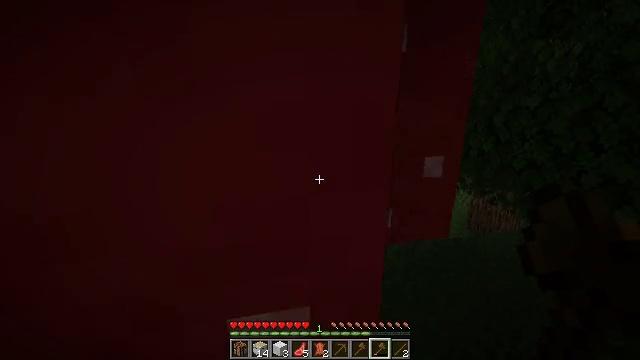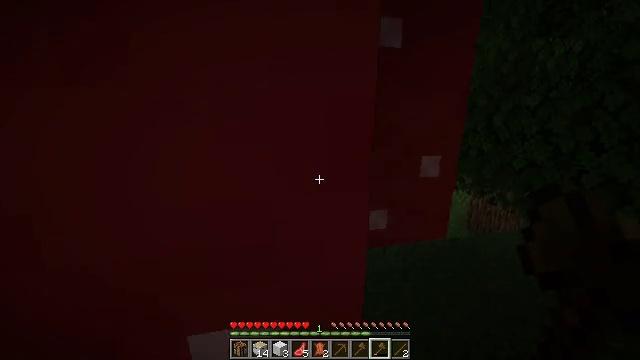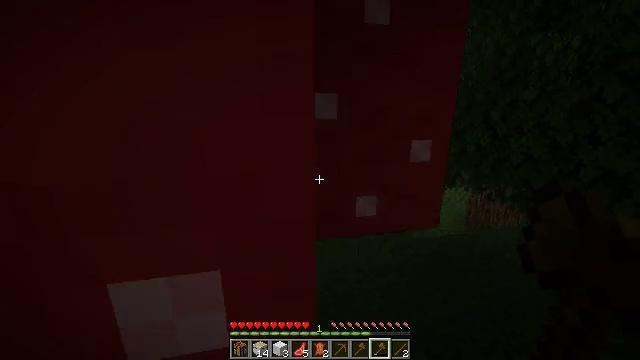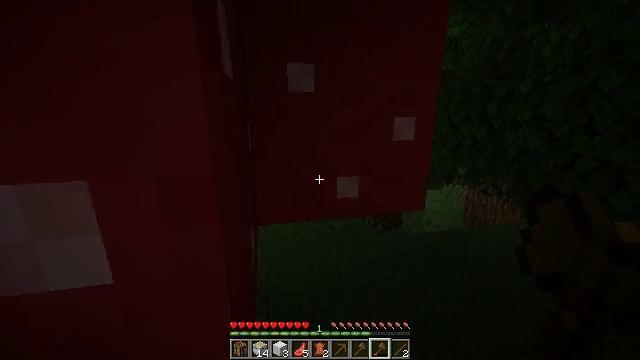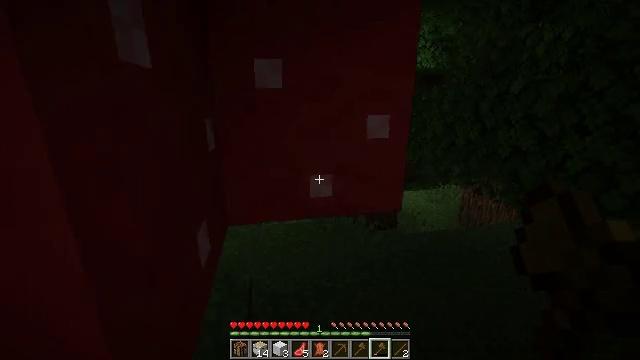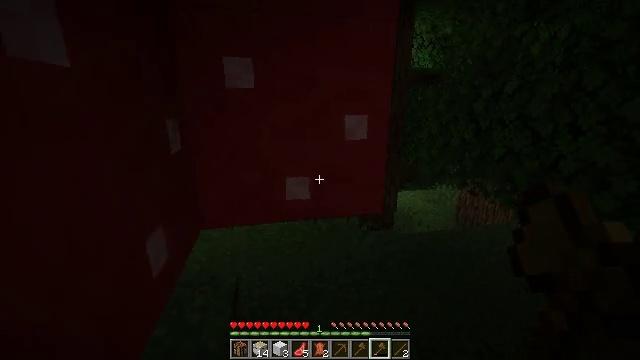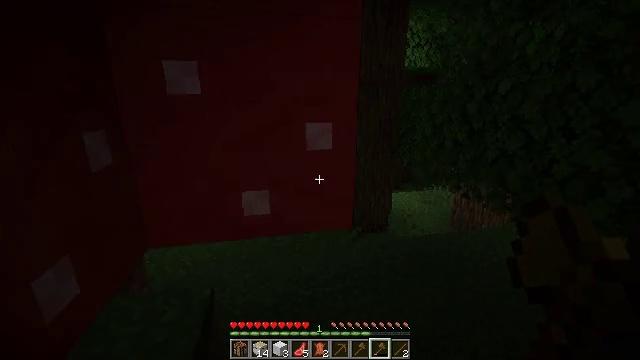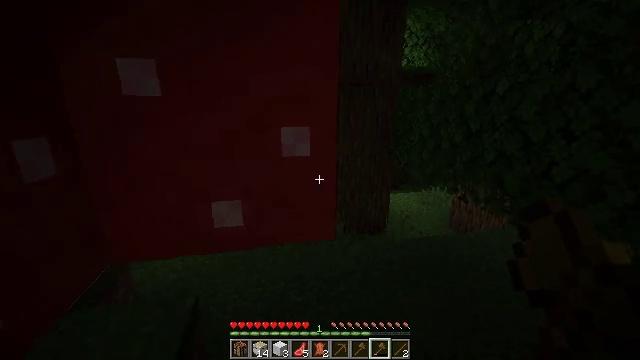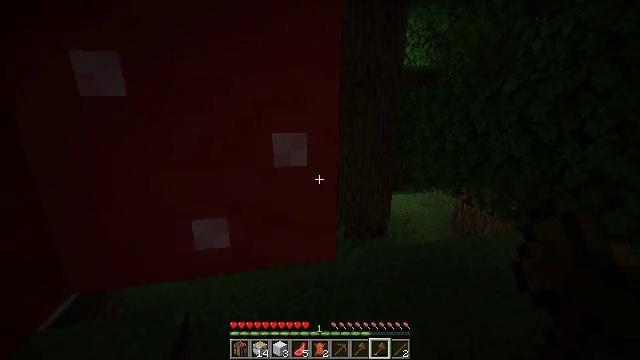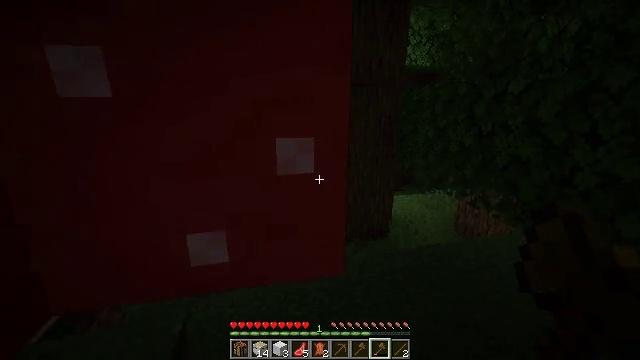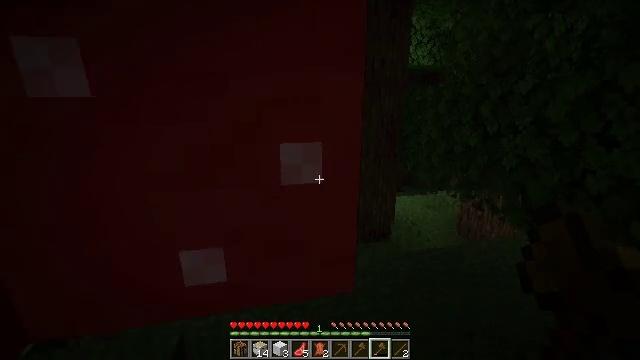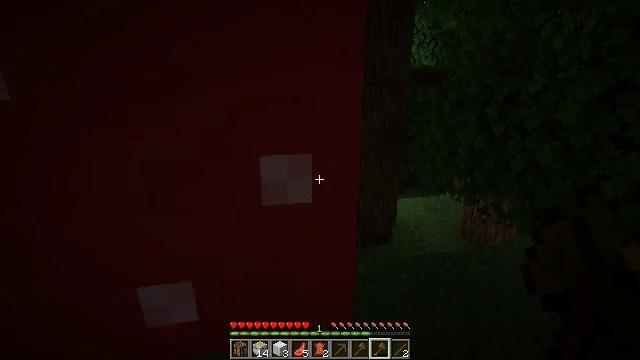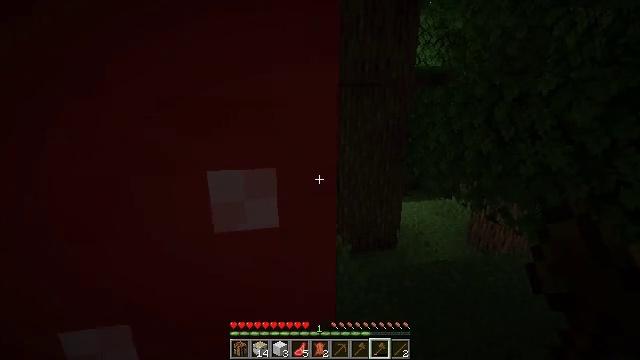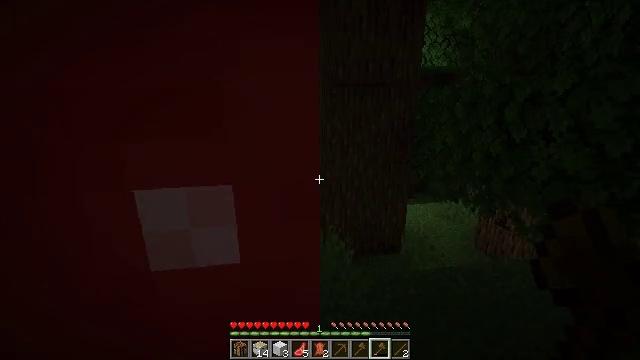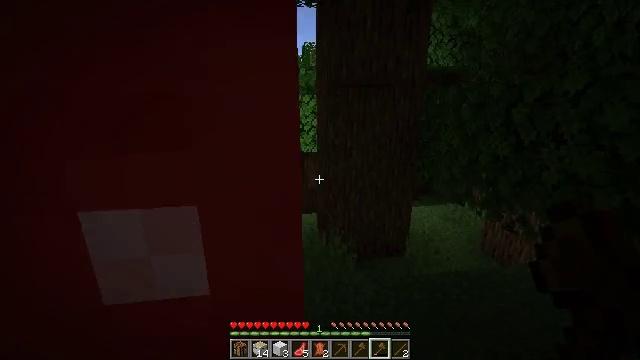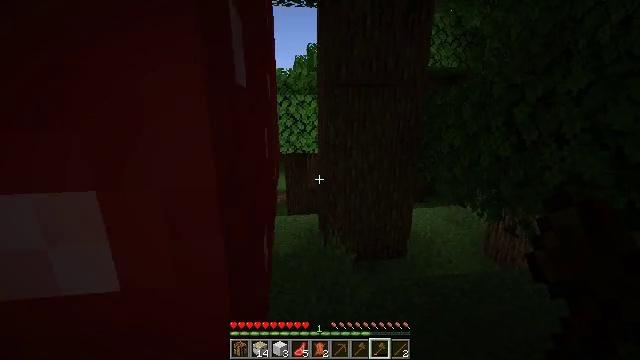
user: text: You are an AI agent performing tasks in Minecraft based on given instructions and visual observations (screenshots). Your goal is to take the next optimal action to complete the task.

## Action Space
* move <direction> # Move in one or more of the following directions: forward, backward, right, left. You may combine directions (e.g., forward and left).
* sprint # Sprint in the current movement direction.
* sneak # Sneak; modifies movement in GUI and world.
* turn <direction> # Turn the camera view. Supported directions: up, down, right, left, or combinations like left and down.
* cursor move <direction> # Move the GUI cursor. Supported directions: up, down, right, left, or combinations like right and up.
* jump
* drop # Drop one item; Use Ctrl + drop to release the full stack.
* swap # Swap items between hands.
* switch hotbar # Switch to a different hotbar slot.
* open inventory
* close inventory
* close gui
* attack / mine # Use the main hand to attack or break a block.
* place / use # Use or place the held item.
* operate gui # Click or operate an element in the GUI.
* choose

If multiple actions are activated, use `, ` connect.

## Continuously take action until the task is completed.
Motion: motion action
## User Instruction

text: Destroy the brown mushroom block for resources.
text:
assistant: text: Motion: move forward and move right
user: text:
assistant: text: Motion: move forward and move right
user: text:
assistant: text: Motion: move forward and move right
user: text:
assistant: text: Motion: move forward and move right
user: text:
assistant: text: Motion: move forward and move right
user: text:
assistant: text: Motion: move forward and move right
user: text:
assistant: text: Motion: move forward and move right
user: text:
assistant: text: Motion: move forward and move right
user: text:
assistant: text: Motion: move forward and move right
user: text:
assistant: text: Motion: move forward and move right
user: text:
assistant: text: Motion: move forward and move right
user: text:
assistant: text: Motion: move forward and move right, turn left
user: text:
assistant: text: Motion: move forward, turn left
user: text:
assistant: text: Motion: move forward, turn left
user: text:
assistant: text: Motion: move forward, turn left
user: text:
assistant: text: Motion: move forward and move right
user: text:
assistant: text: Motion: move forward and move right
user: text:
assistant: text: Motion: move forward and move right, turn left
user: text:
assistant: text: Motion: move forward and move right, turn left
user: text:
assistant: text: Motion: move forward and move right, turn left
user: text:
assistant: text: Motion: move forward and move right, turn left
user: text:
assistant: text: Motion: move forward and move right, turn left
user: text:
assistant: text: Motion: move forward and move right, turn left
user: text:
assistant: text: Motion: move forward, turn left
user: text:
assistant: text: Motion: move forward, turn left
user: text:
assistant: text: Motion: move forward, turn left
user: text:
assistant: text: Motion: move forward, turn left
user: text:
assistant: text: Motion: move forward, turn left
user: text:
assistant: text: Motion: move forward, turn left
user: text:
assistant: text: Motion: move forward, turn left